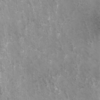
Label: not_dusty